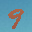
Label: 9